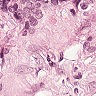
Metastatic tissue present: yes